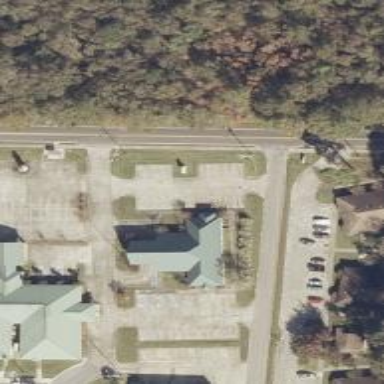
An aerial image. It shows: Clinic.